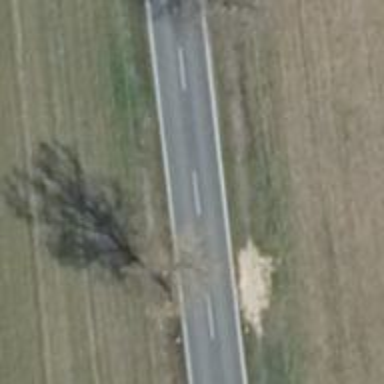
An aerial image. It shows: Secondary road with asphalt surface.